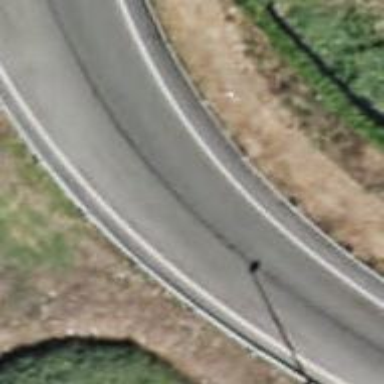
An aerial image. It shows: Motorroad with trunk link.